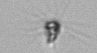
Label: Calciopappus